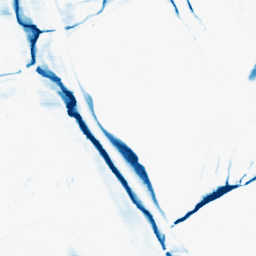
Category: morphological
Decomposition family: morphological_ellipse
Decomposition parameters: operation: closing
width: 5
height: 30
Upsampling method: cubic_mitchell
Upsampling parameters: scale: 4
Upsampling scale: 4